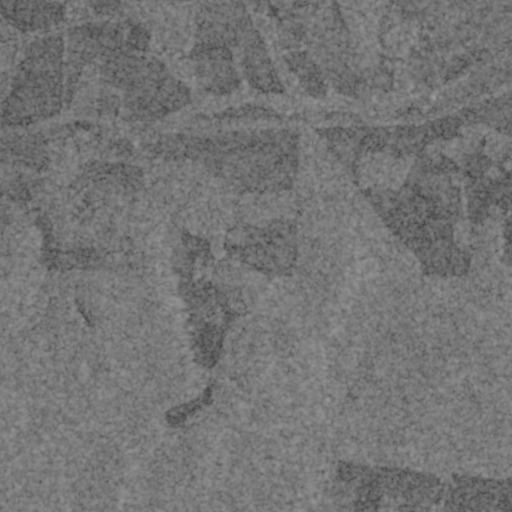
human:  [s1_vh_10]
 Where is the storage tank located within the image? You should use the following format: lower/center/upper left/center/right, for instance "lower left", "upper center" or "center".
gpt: The storage tank is located in the upper center of the image.
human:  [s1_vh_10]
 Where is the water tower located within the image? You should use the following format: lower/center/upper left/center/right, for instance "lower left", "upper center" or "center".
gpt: The water tower is located in the upper right of the image.
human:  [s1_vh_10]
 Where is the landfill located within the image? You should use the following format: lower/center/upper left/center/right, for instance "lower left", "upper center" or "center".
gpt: There is no landfill in the image.

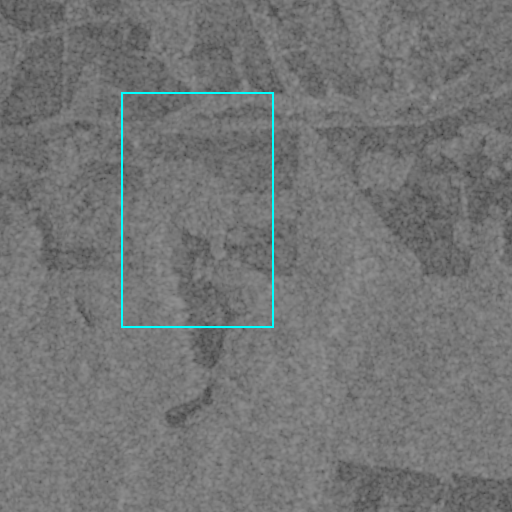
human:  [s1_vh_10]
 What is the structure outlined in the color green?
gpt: There is no green outline.
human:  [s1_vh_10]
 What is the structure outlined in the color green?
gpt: There is no structure outlined in green.